Question: This seems like it should be really simple, but I'm having a CSS moment..
One div, with three '<a>''s in it, each of which have a 'display' of 'inline-block' and 'width' of 33%. Why does the last one drop onto a new line?
Css
'''
div {
width:100%;
background-color:pink;
}
a {
display: inline-block;
width:33%;
margin:0;
padding:10px 0px;
}
'''
The result, which can be seen in <URL>:

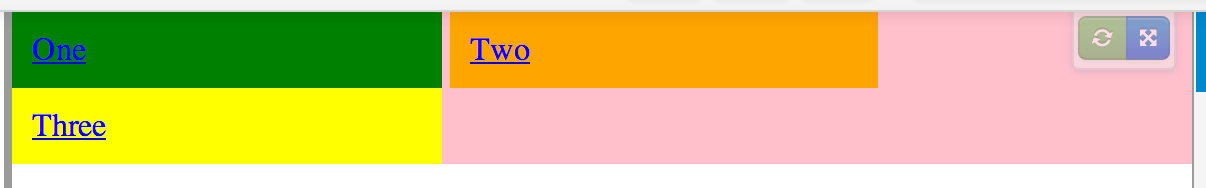
Answer: It's because of the whitespace between your '<a>' tags. If you put all of them on the same line, they will always fit. You can see the gap in the screenshot you posted. There is a space between the green and orange.